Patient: sex M, age 30
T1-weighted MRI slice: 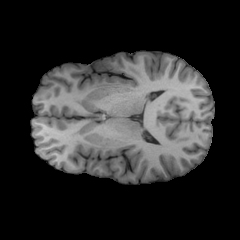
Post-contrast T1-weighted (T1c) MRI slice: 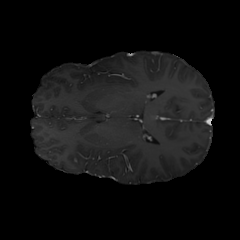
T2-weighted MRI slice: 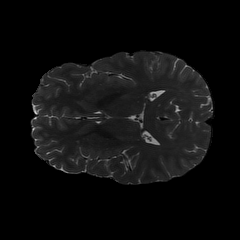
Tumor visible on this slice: no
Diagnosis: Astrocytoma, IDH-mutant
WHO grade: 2